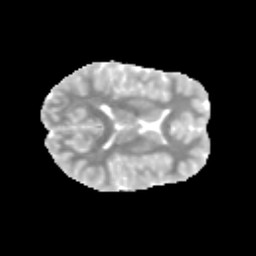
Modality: MD
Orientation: axial
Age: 10
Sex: female
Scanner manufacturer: siemens
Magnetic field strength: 3 T
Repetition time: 3.8 s
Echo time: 0.07 s